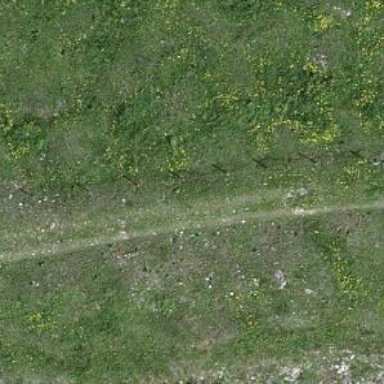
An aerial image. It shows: Track with very rough surface.